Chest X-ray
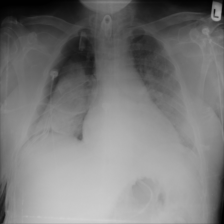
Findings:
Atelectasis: negative
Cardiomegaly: negative
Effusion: negative
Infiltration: positive
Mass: negative
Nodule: negative
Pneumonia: negative
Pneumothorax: positive
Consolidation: positive
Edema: negative
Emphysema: negative
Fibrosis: negative
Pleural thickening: negative
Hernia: negative